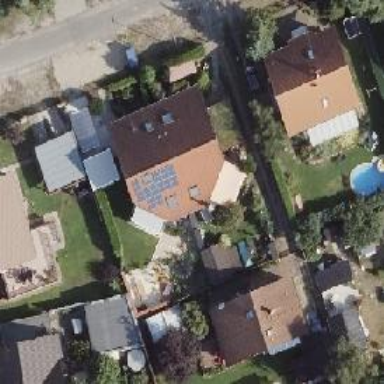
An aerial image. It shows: Semi-detached house.